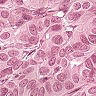
Metastatic tissue present: yes